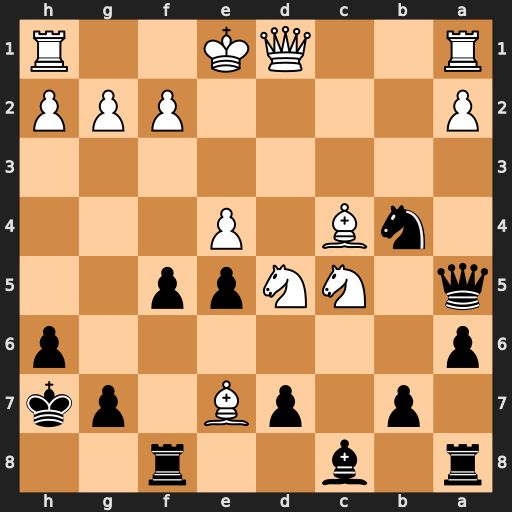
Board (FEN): r1b2r2/1p1pB1pk/p6p/q1NNpp2/1nB1P3/8/P4PPP/R2QK2R
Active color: b
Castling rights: KQ
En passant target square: -
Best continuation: Nxd5+ Qd2 Qxd2+ Kxd2 Nxe7